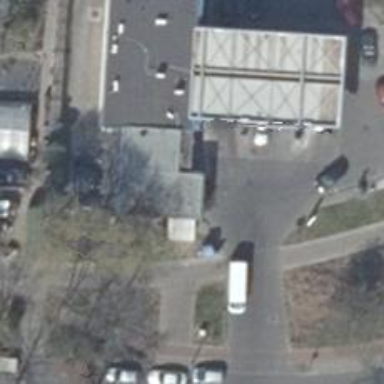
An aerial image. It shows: Car wash facility.